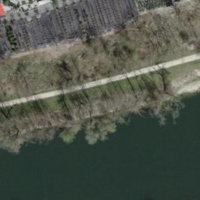
EUNIS habitat code: 15
Species observed at this site:
Corizus hyoscyami
Anacamptis pyramidalis